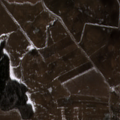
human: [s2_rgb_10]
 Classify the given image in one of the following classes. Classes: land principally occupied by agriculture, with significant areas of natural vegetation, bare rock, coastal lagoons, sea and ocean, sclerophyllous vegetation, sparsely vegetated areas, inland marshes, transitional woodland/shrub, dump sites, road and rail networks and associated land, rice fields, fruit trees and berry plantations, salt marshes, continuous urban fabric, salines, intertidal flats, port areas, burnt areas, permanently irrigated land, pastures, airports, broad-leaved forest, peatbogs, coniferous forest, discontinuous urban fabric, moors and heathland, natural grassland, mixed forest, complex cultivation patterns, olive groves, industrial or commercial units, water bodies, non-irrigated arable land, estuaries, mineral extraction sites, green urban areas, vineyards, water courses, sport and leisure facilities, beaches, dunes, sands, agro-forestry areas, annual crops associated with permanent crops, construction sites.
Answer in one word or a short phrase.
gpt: non-irrigated arable land, pastures, complex cultivation patterns, mixed forest